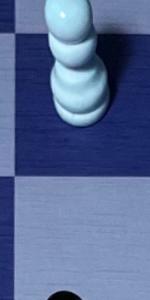
Label: Empty